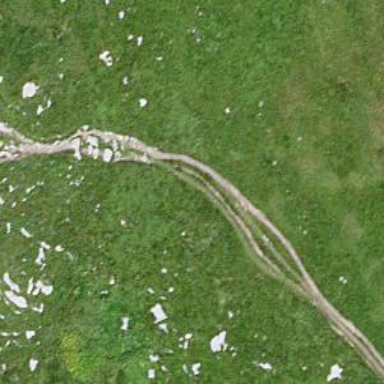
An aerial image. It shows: Path.